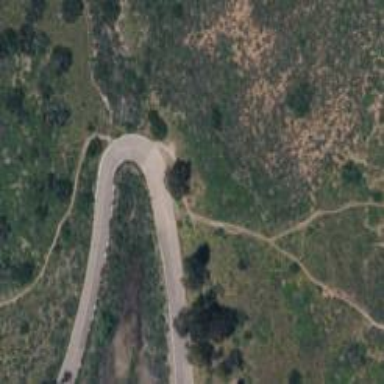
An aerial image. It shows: Path with excellent visibility for trail.